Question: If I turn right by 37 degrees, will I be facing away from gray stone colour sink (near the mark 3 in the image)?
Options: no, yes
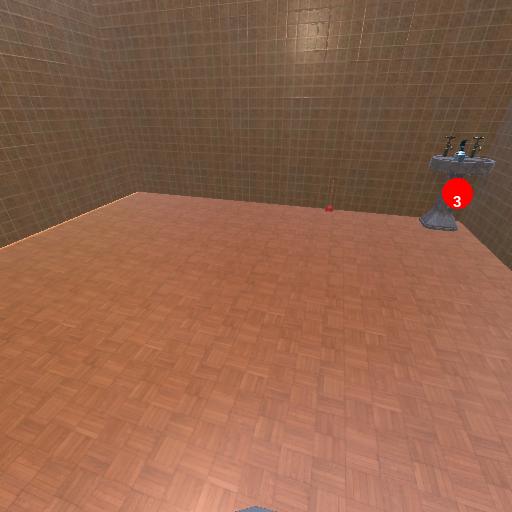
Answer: no